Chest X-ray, AP view. Patient: 51 years old, sex M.
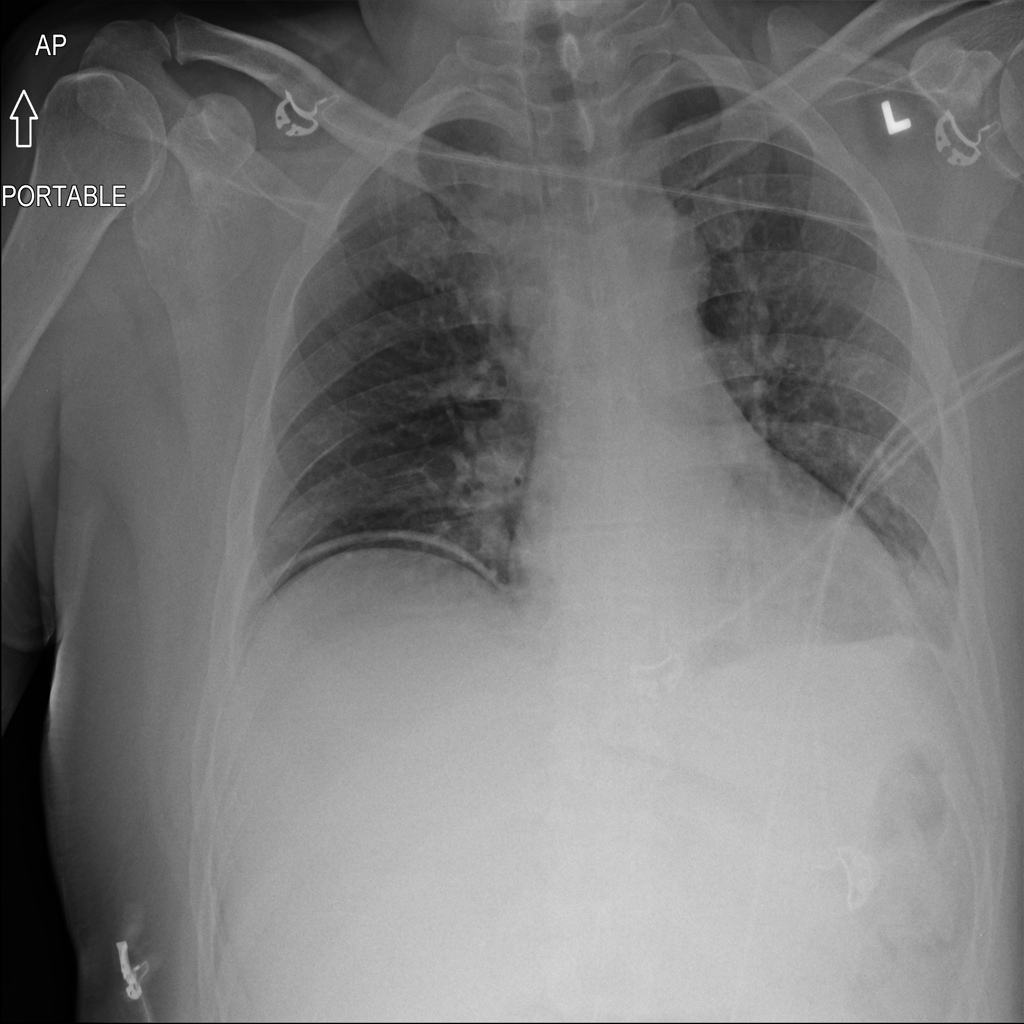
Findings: No Finding